Как будет двигаться позитрон, если его поместить в клетку Фарадея с начальной нулевой скоростью?  Считайте, что позитрон - классическая частица, на которую воздействуют электрические силы и поле тяготения Земли (см. рис).
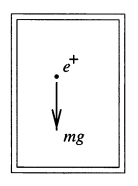
Ответ: Уйдет из внутреннего пространства клетки Фарадея.
Темы:
T, ★, Электростатика, Потенциал, Электромагнетизм, 200 задач